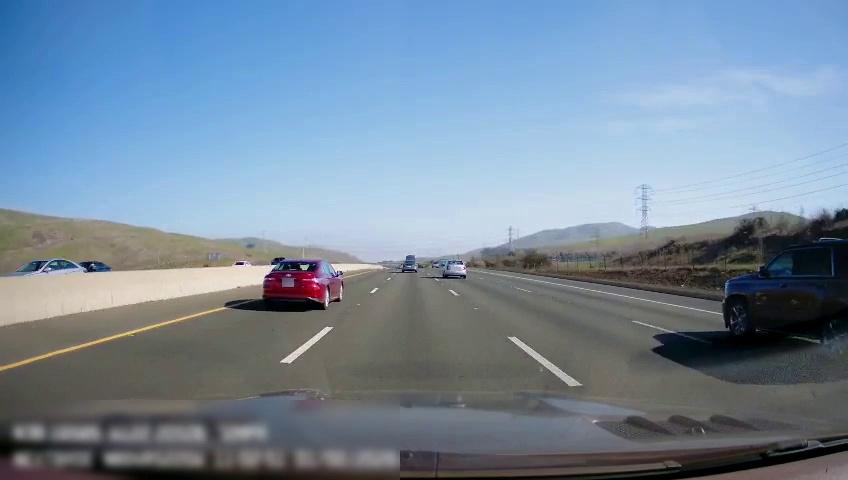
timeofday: Day
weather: Sunny
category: Drivable Space
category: Vehicles | Car
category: Vehicles | Car
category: Vehicles | SUV
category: Vehicles | Car
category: Vehicles | Van
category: Vehicles | Car
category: Vehicles | Car
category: Vehicles | Car
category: Vehicles | Car
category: Lanes | Alternate Lane
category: Lanes | Alternate Lane
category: Lanes | Alternate Lane
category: Lanes | Current Lane
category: Lanes | Alternate Lane